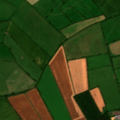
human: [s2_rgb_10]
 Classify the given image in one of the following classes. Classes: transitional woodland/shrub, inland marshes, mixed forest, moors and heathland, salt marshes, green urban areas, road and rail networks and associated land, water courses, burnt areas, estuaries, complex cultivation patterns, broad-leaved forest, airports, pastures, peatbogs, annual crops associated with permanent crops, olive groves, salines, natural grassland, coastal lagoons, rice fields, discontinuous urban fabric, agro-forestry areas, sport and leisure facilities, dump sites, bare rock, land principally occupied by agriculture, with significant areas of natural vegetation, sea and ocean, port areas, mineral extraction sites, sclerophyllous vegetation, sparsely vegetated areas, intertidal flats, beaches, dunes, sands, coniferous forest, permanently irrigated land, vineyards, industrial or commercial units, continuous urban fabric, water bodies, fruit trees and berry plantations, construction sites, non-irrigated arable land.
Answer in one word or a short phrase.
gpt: non-irrigated arable land, pastures, transitional woodland/shrub